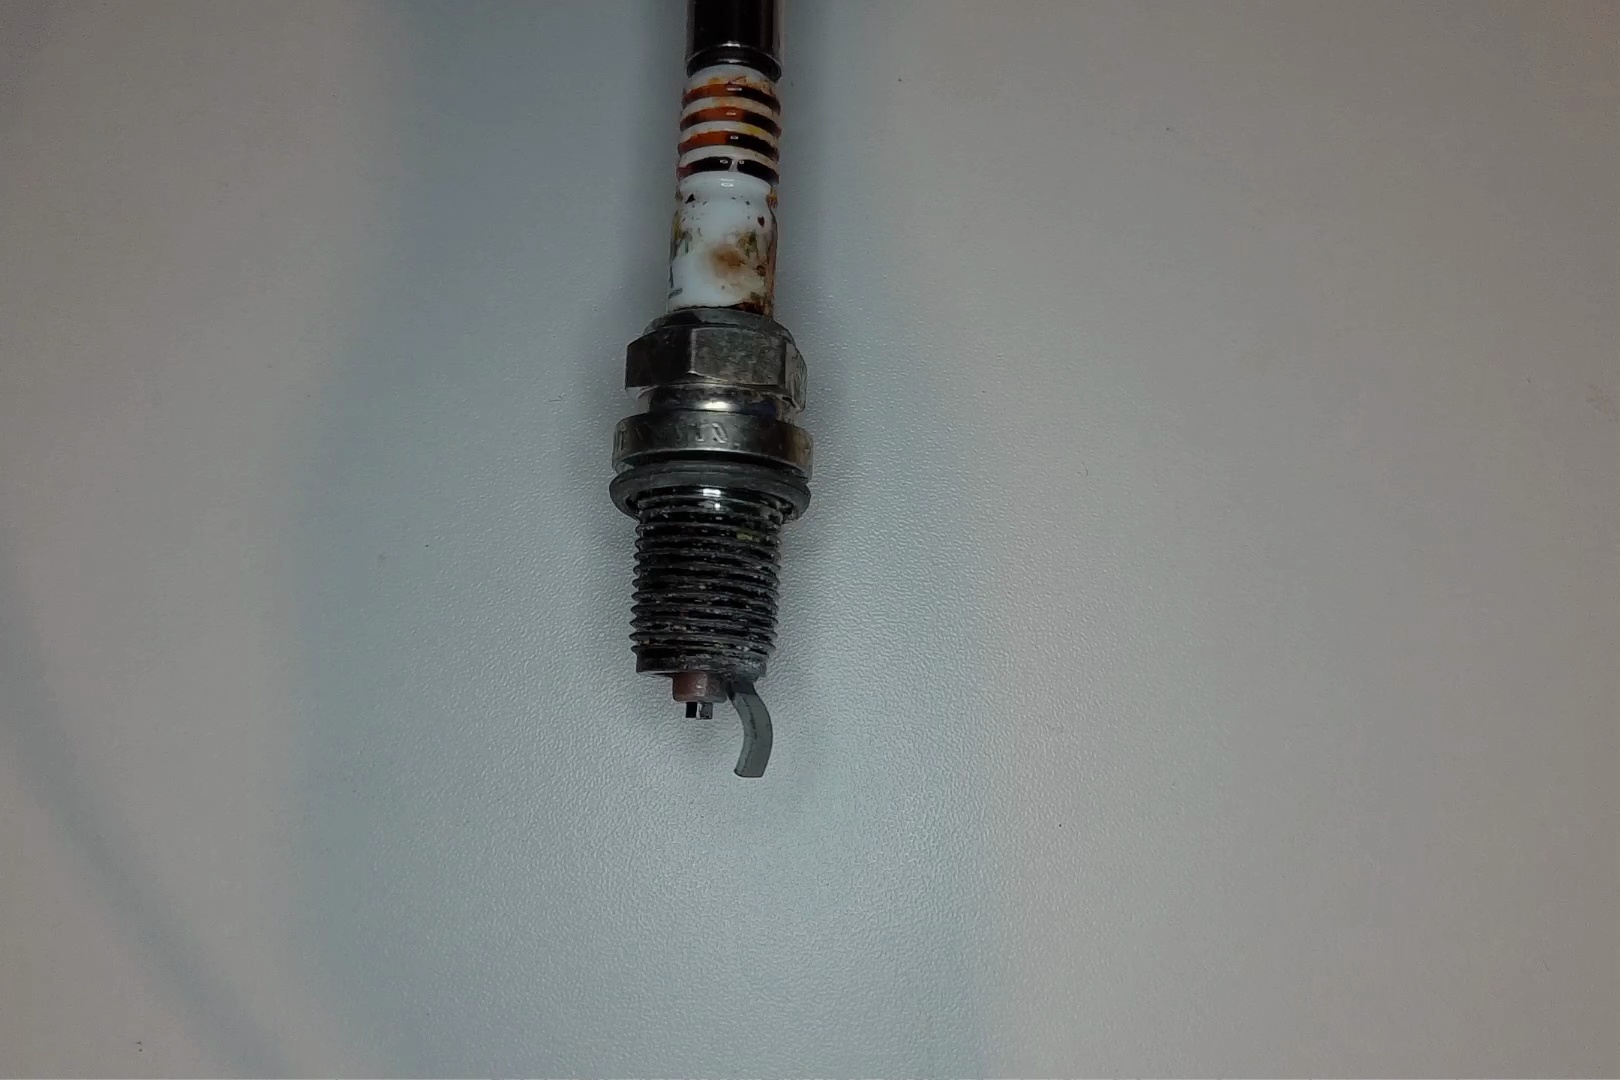
Label: anomaly